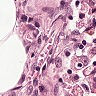
Metastatic tissue present: no